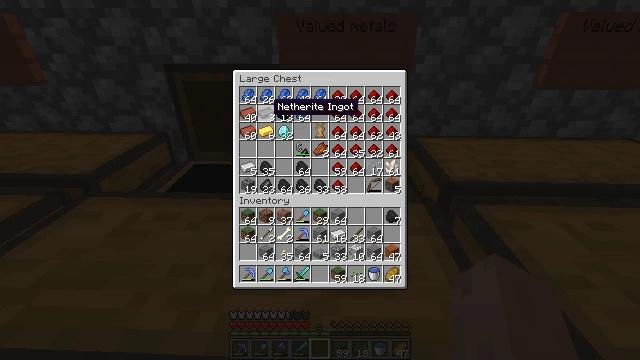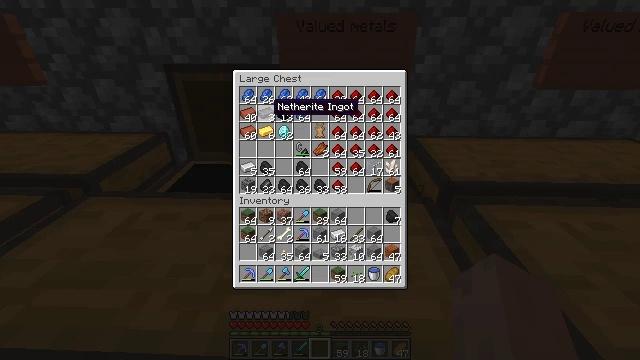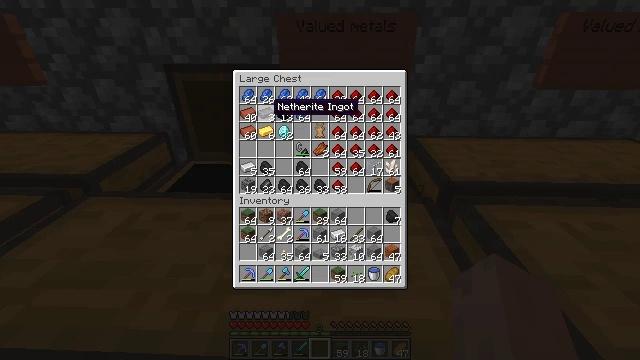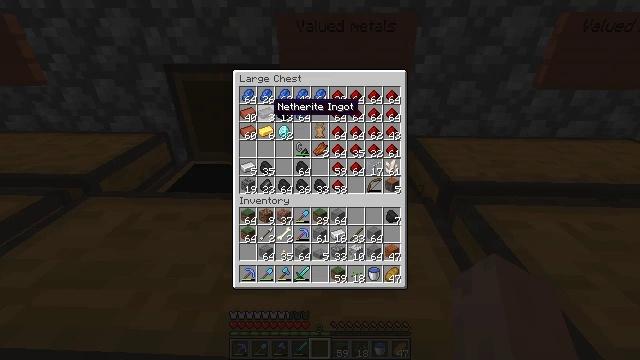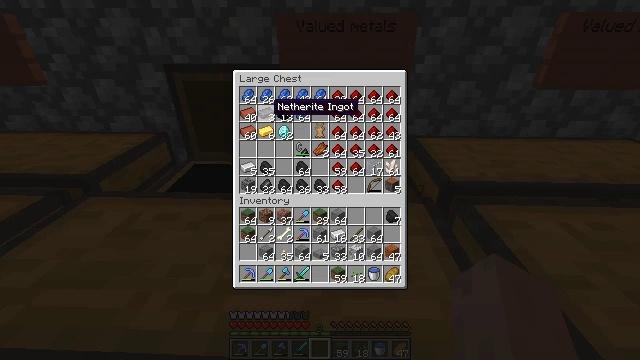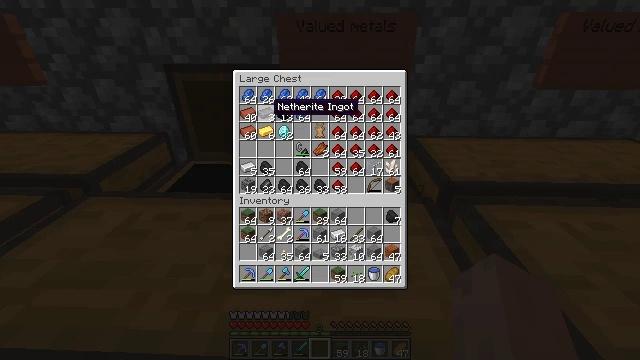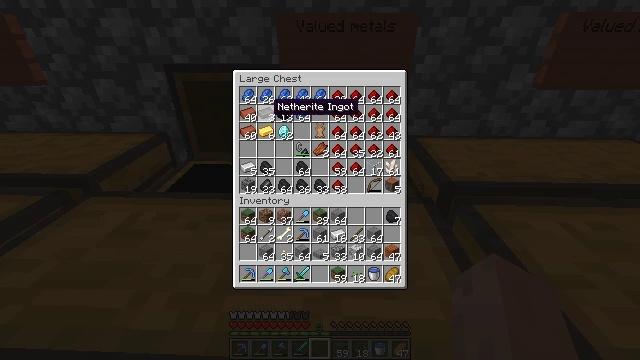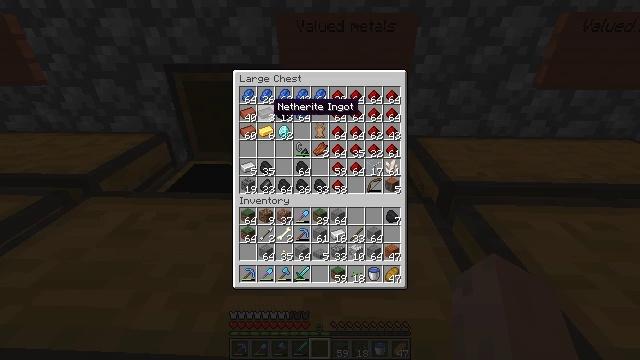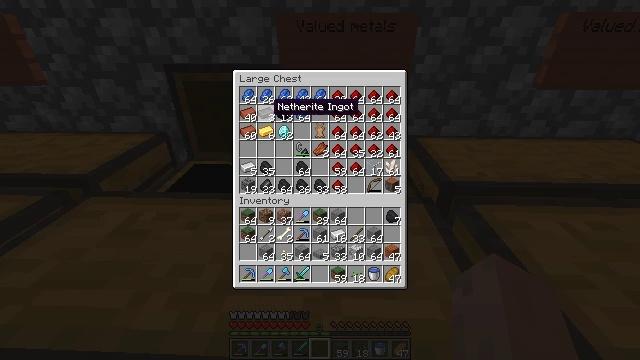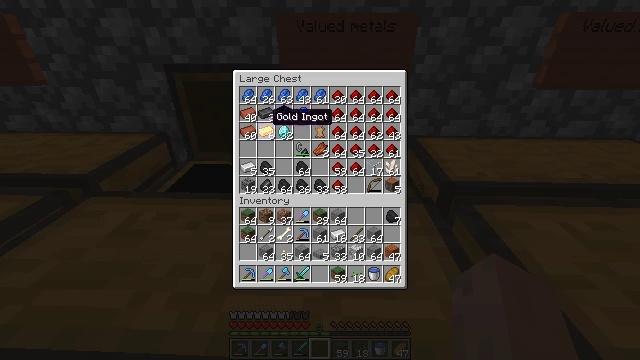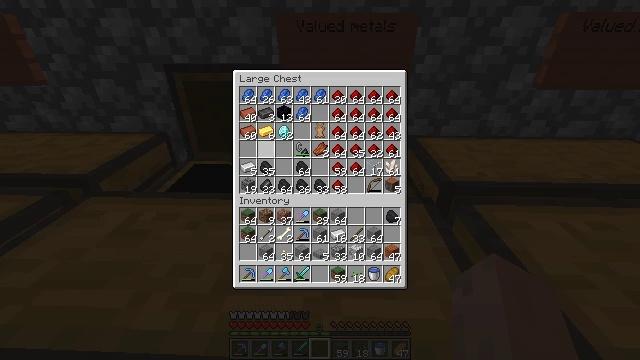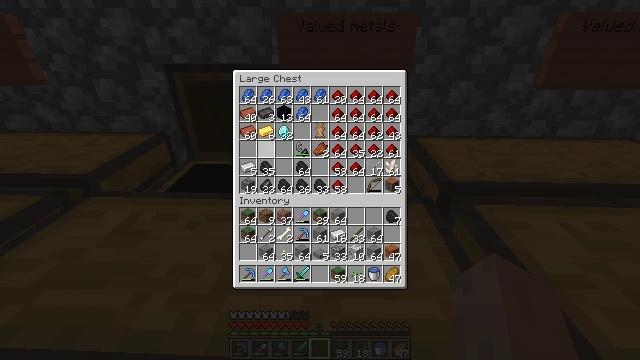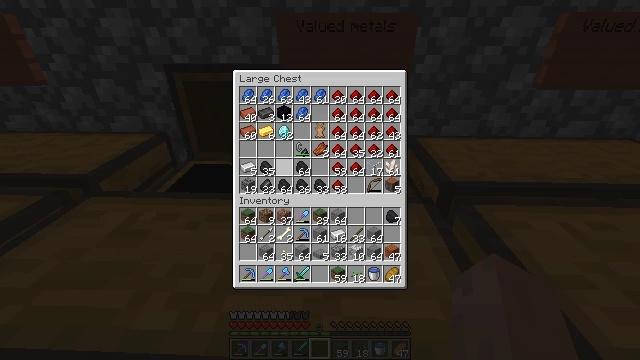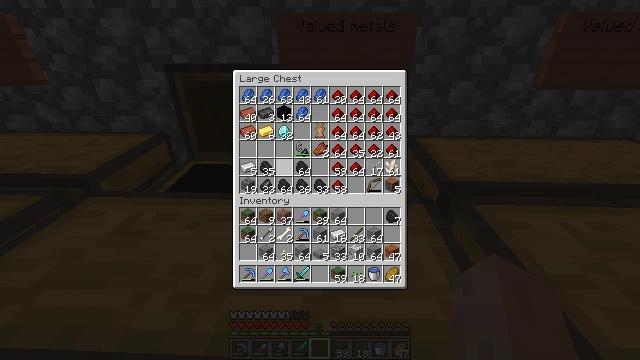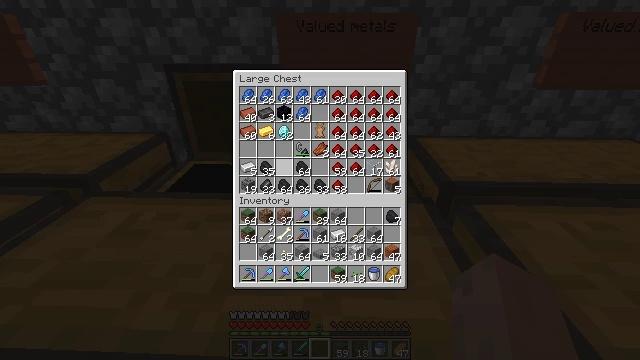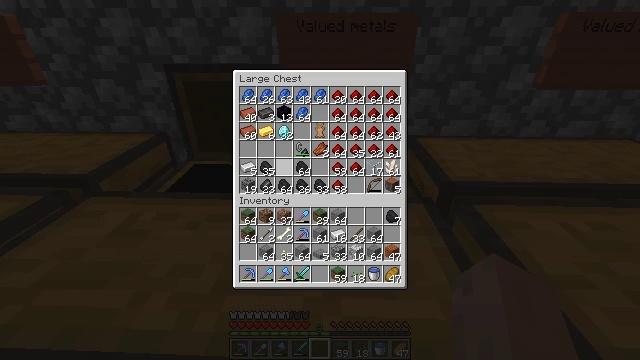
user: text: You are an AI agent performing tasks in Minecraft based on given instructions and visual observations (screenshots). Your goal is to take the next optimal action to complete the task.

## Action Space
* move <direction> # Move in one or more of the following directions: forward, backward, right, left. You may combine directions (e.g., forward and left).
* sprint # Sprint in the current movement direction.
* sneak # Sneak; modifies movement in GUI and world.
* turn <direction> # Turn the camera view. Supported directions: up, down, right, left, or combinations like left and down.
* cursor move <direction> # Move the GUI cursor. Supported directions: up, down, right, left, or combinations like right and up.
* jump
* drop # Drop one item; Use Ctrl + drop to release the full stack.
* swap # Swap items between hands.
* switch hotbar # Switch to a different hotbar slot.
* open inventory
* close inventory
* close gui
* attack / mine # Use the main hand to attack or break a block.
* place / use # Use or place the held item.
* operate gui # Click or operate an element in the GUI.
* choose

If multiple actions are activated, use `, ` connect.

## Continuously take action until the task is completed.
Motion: motion action
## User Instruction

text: Remove a grass block from the inventory.
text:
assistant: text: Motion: no_op
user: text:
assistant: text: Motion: no_op
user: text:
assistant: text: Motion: no_op
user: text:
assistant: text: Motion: no_op
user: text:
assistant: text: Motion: no_op
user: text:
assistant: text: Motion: no_op
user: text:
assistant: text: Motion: no_op
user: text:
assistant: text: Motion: no_op
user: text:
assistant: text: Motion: cursor move down
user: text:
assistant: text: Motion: cursor move down
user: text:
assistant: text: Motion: cursor move down
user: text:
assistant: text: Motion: cursor move down
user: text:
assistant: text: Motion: no_op
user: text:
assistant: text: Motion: no_op
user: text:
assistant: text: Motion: no_op
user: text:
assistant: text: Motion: no_op
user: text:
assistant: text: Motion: no_op
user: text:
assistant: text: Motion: no_op
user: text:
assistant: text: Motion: no_op
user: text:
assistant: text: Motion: no_op
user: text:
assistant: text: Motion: no_op
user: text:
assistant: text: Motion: no_op
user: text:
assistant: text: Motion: no_op
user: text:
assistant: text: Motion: no_op
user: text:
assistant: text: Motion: no_op
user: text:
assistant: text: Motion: no_op
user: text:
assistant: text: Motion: no_op
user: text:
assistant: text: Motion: no_op
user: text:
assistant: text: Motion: no_op
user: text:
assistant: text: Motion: no_op